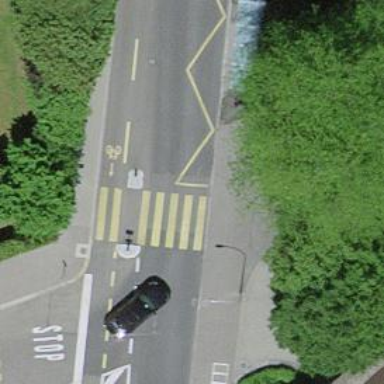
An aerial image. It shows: Uncontrolled crossing with central island on the road.